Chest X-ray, PA view. Patient: 25 years old, sex M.
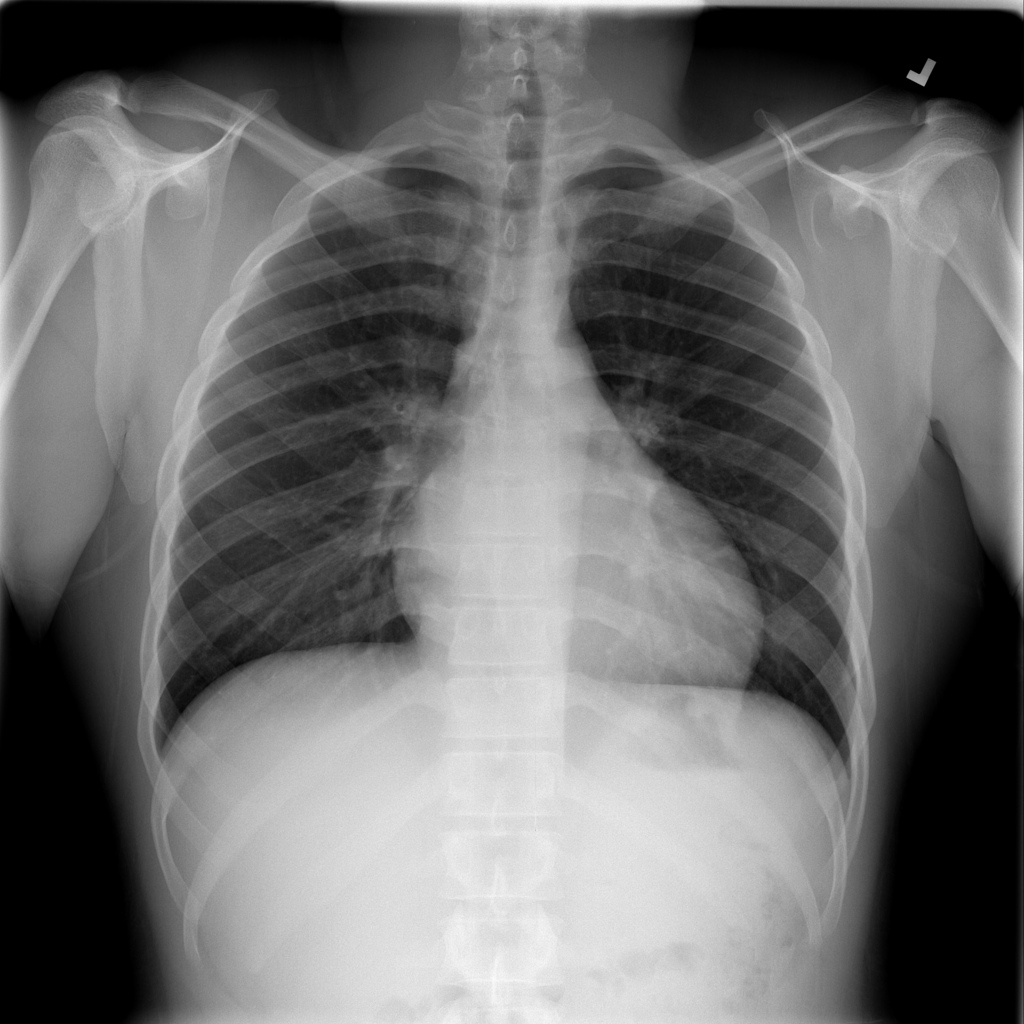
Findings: No Finding